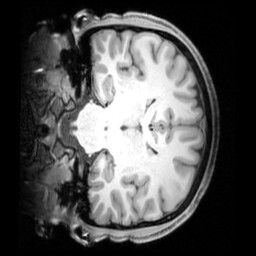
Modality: T1w
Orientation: coronal
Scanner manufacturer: siemens
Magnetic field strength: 3 T
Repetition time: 1.9 s
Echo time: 0.00397 s